Question: I'm very new to Android development and am still struggling with some really basic things. One of the things that I haven't been able to figure out is how to create a custom title bar for application with the Holo Light theme.

I'd like to place a search button as depicted in the first image, which when clicked, opens a little text area to type the search query as shown in the second image.
Although this question seems to have been posted many times over, it seems to be for the older Android versions. Explaining how I could do this or and example would be a good push in the right direction.
Thanks
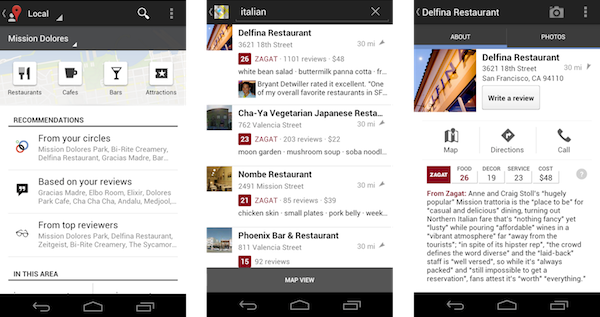
Answer: Found it.
<URL>